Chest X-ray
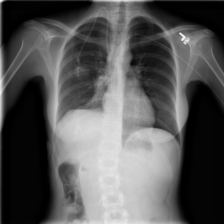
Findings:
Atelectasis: negative
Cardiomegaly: negative
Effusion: negative
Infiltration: negative
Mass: negative
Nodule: negative
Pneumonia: negative
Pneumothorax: positive
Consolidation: negative
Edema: negative
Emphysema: negative
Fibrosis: negative
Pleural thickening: negative
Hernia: negative